Field crop: maize
Growth stage: 2
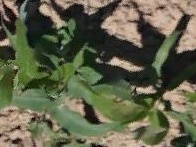
Species: maize